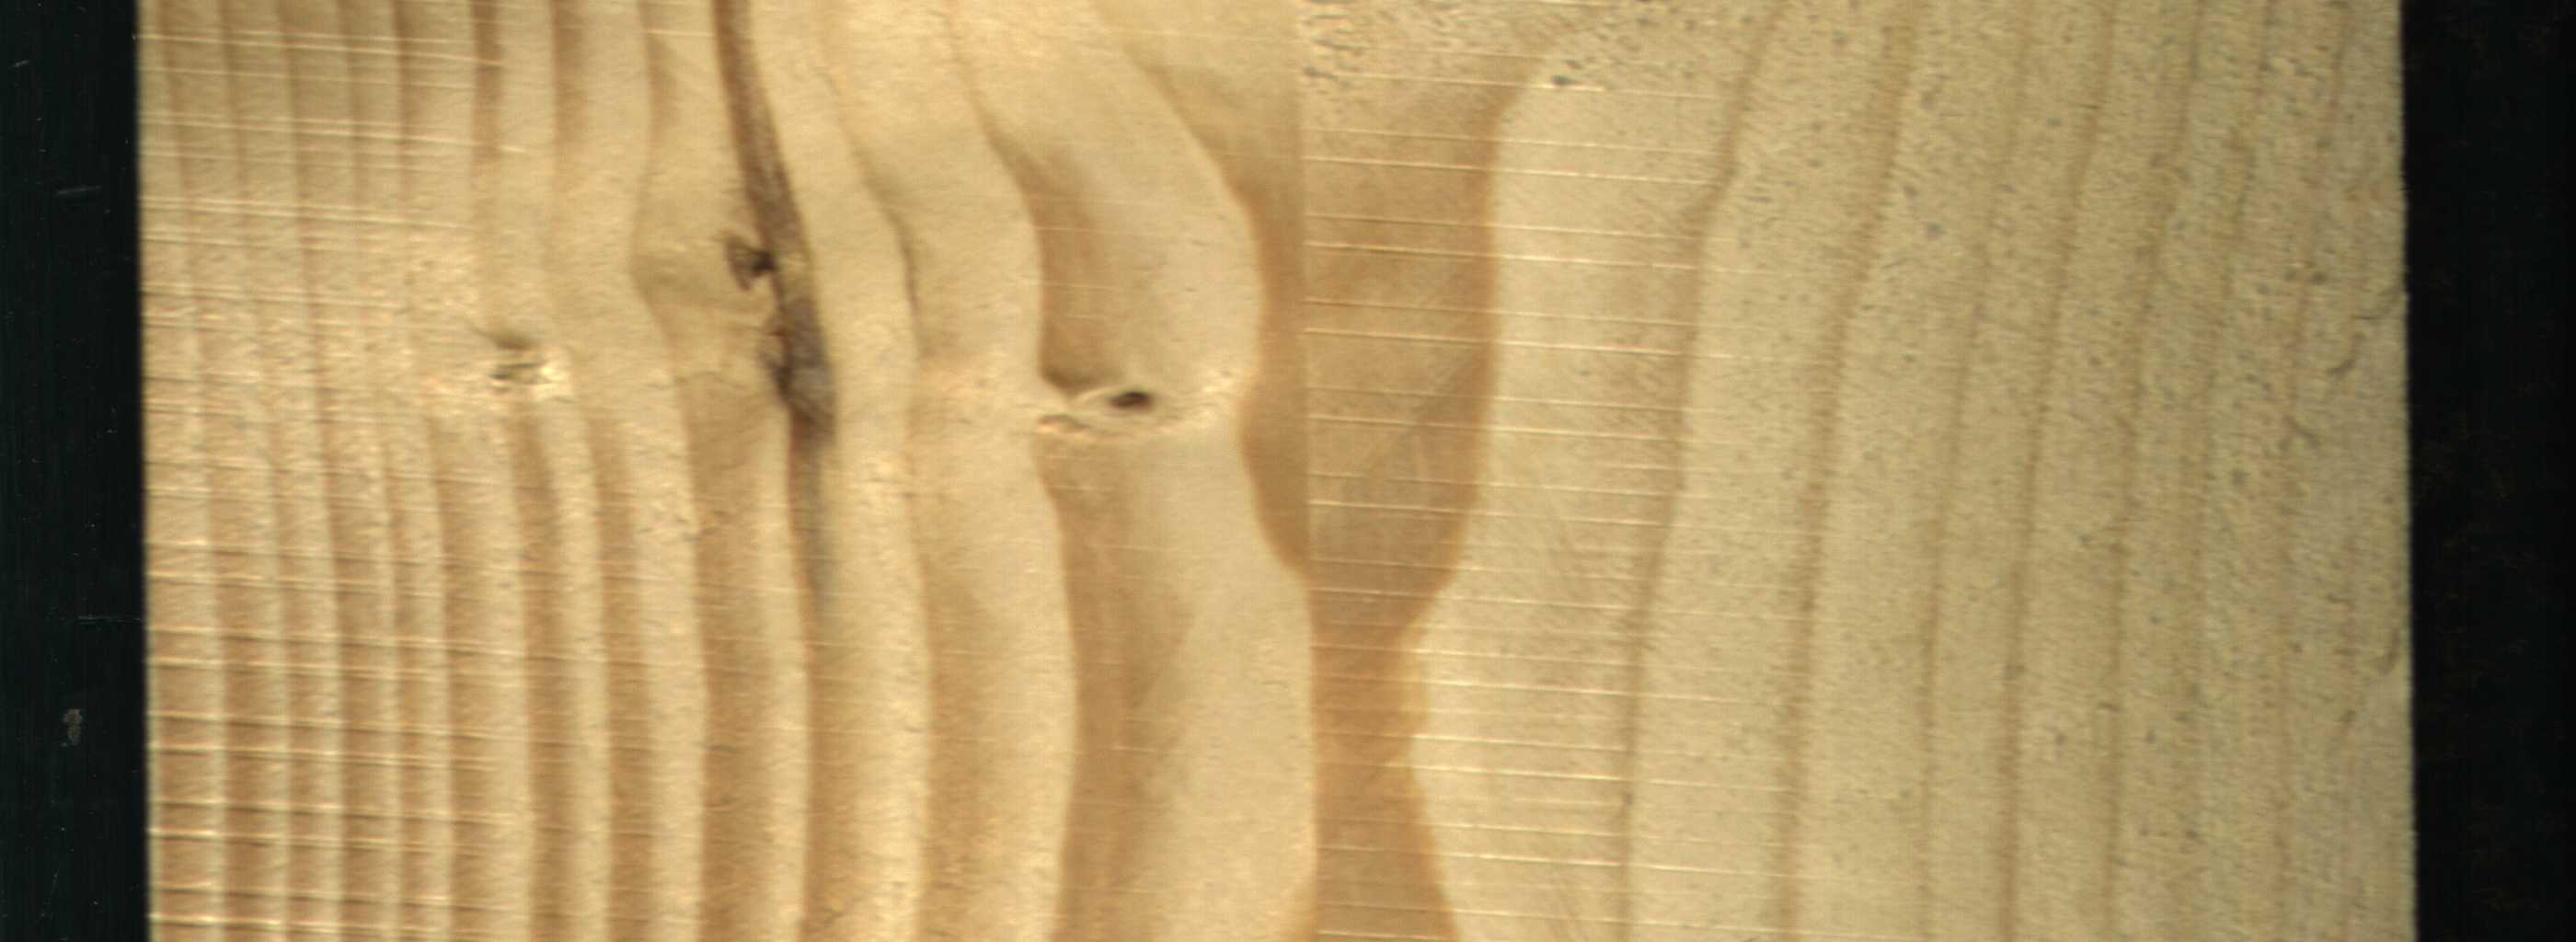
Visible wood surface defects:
Quartzity
Live_Knot